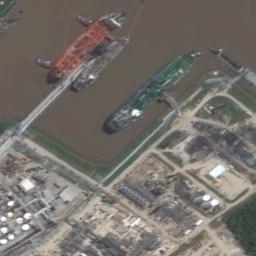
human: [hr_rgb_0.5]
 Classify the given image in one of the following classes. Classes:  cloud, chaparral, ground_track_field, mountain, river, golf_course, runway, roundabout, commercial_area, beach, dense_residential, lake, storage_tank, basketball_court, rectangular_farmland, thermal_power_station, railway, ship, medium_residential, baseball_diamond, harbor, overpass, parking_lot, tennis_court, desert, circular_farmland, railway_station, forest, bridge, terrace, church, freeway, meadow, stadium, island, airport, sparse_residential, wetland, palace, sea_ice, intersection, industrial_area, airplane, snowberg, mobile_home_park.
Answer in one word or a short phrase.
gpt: ship